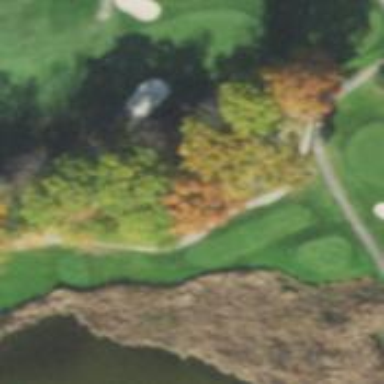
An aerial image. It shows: Path designated for golf carts.